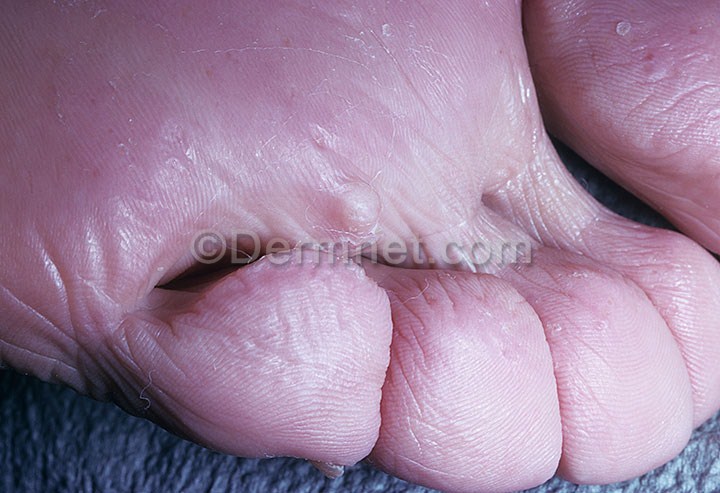
Disease: Seborrheic Keratoses and other Benign Tumors